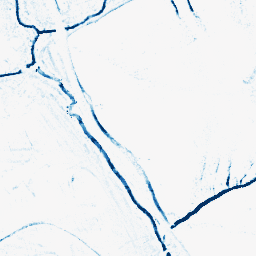
Category: morphological
Decomposition family: morphological_square
Decomposition parameters: operation: closing
size: 5
Upsampling method: cubic_catmull_rom
Upsampling parameters: scale: 8
Upsampling scale: 8